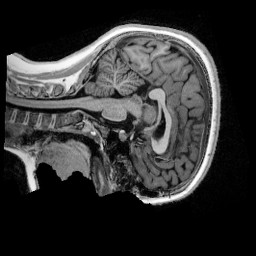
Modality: UNIT1_denoised
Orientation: sagittal
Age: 11
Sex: female
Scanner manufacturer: siemens
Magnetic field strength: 3 T
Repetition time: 4 s
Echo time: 0.00303 s